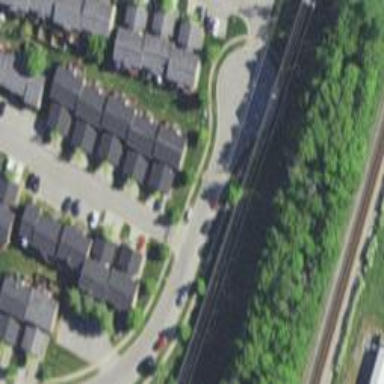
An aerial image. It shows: Living street.